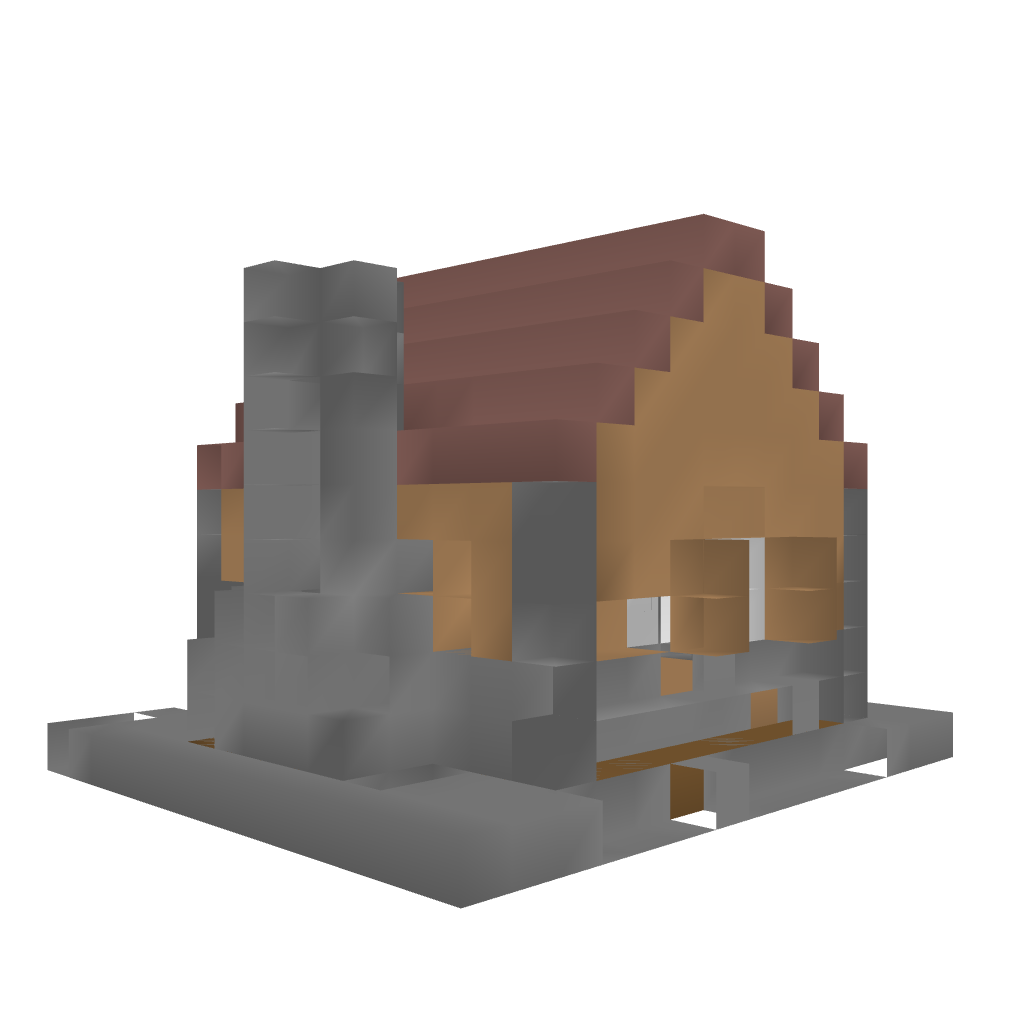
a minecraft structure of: Small Brick House bad low quality